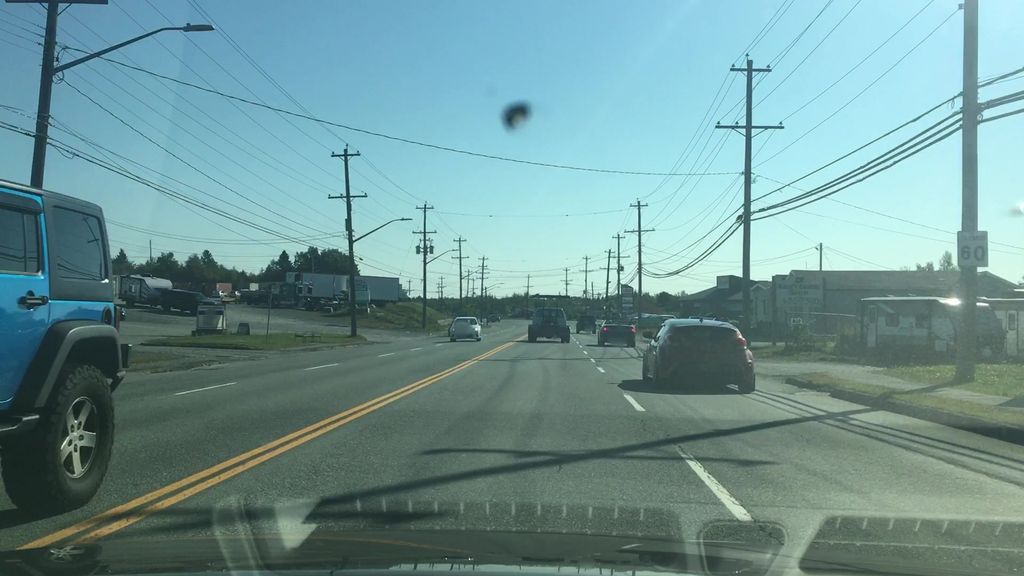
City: halifax